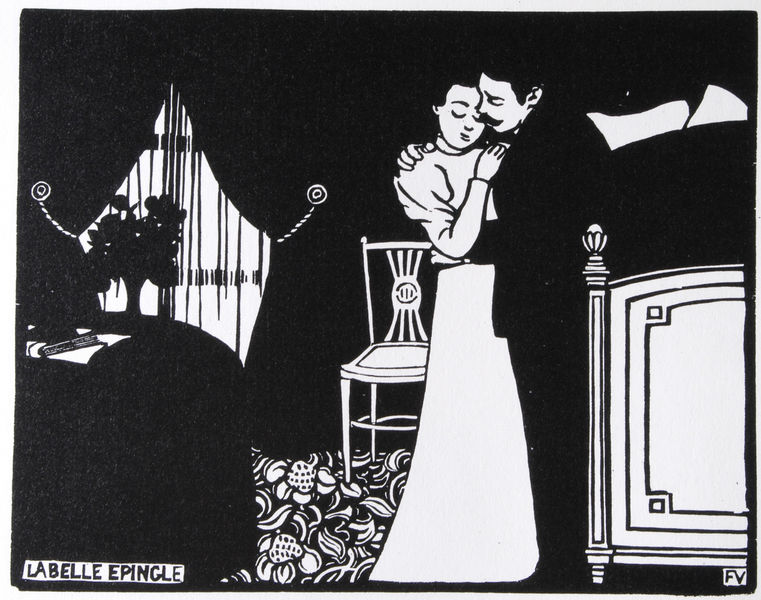
Titel: Die Krawattennadel aus der Serie der "Intimités"
Künstler: Félix Vallotton
Standort: Zürich
Institution: ETH Graphische Sammlung
Schlagwörter: dunkel, hand, mann, weiß, menschen, blume, blumen, fenster, frau, kleid, raum, schwarz, stuhl, tisch, zimmer, muster, ornament, teppich, anzug, bart, schnurrbart, augen, falten, möbel, signatur, tischdecke, vorhang, interieur, sessel, paar, kontrast, vase, holzschnitt, schrift, kuss, liebe, papier, umarmung, wohnzimmer, blumenvase, fläche, grafik, graphik, linien, französisch, romantik, curtain, kissen, gardine, gardinen, jugendstil, room, vorhänge, woman, inschrift, homme, moustache, vallotton, streifen, bed, bett, flowers, schlafzimmer, strauss, nadel, schnauzbart, schnauzer, umriss, blumenstrauss, kelid, umarmen, tusche, buch, blumenmuster, druck, linolschnitt, lithographie, schnitt, schwarz weiss, monogramm, comic, stich, titel, blanc, noir, plakat, scherenschnitt, liebespaar, bettknauf, bettpfosten, bettzeug, brautpaar, die schöne nadel, ehepaar, epingle, hochzeitsnacht, la bell epingle, la belle epingle, labelle, litographie, stul, trost, vorang, sad, man, blanche, chaise, chambre, tapis, femme, fenetre, fleurs, black and white, gravure, ombre, bois, fleur, main, robe, amour, love, liebevoll, couple, enlace, tendresse, mari, rideau, dessin, hotel, belle, zweisamkeit, bouquet, table, salon, feuilles, plante, noir et blanc, taille, estampe, lit, sol, feuille, noir blanc, vorhag, rideaux, nappe, adultère, amoureux, baiser, robe blanche, kisen, persepolis, epaar, comix, gravue, oreiller, embrasse, la belle epongle, kmann, étreinte, aveu, na^^e, rideua, lithogravure, tendre, mariés, marié, publicité, lite, eppingle, nuptial, consoler, hochzitsnacht, la belle spingle